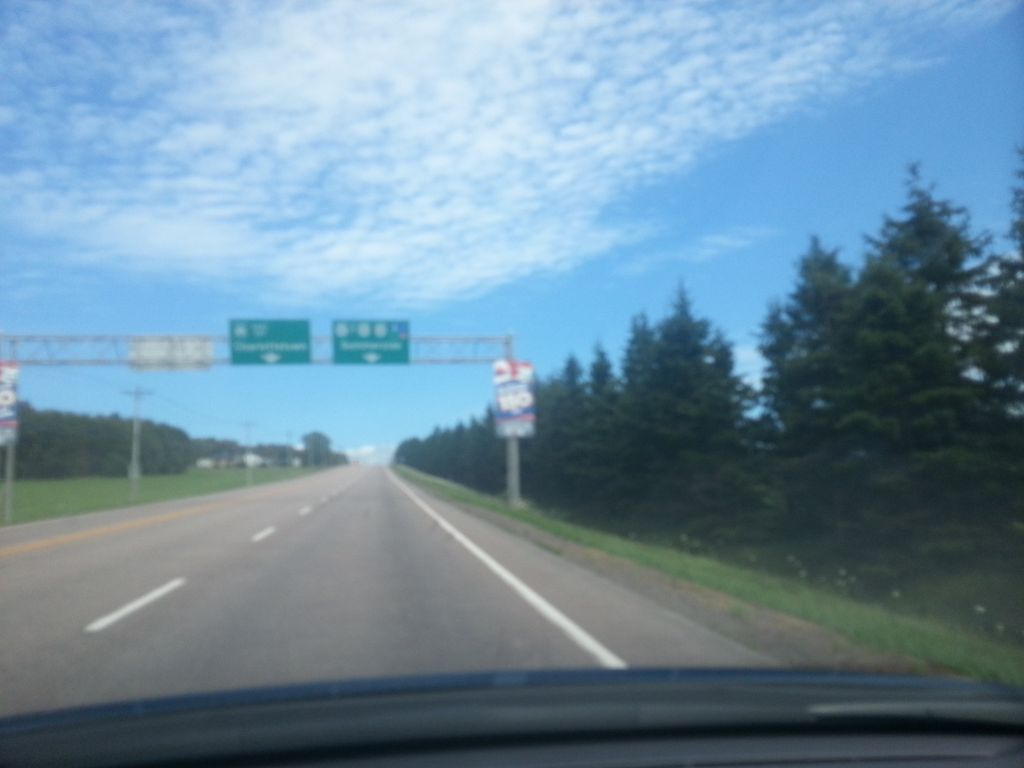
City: charlottetown